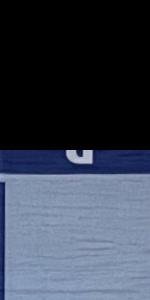
Label: Empty